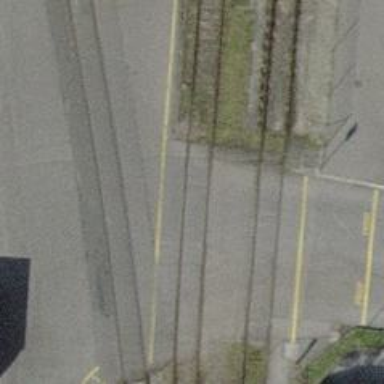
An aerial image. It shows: Level crossing along the railway.